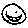
Label: smiley face